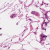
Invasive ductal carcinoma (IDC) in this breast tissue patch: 0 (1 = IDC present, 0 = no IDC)